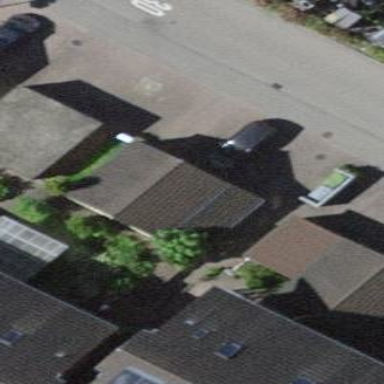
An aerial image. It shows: Garage.